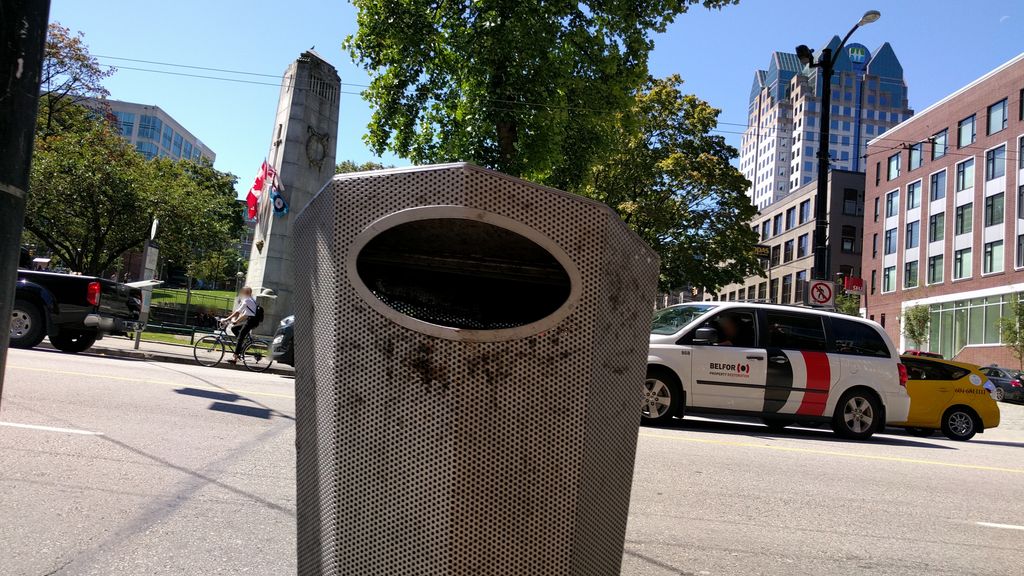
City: vancouver